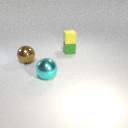
small green rubber cube behind large cyan metal sphere